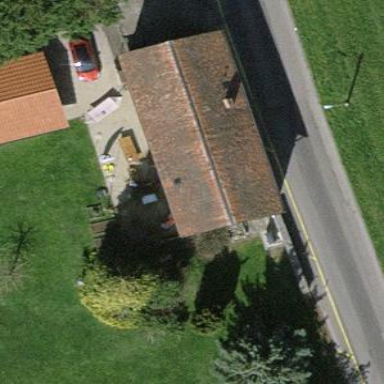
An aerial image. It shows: Detached building.